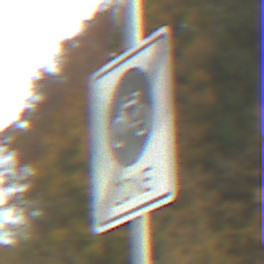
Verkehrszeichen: EndeFahrradzone
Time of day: SunriseSunset
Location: Outdoor (Nature)
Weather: PartlyCloudy
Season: NotSpecified
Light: Natural